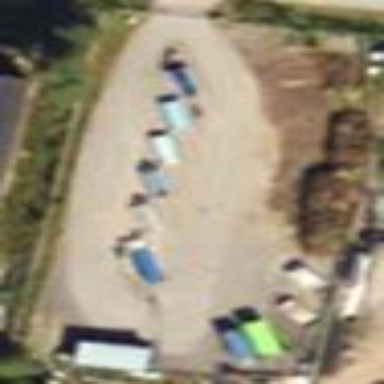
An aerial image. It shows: Recycling center surrounded by fence. They accept green waste and scrap metal.